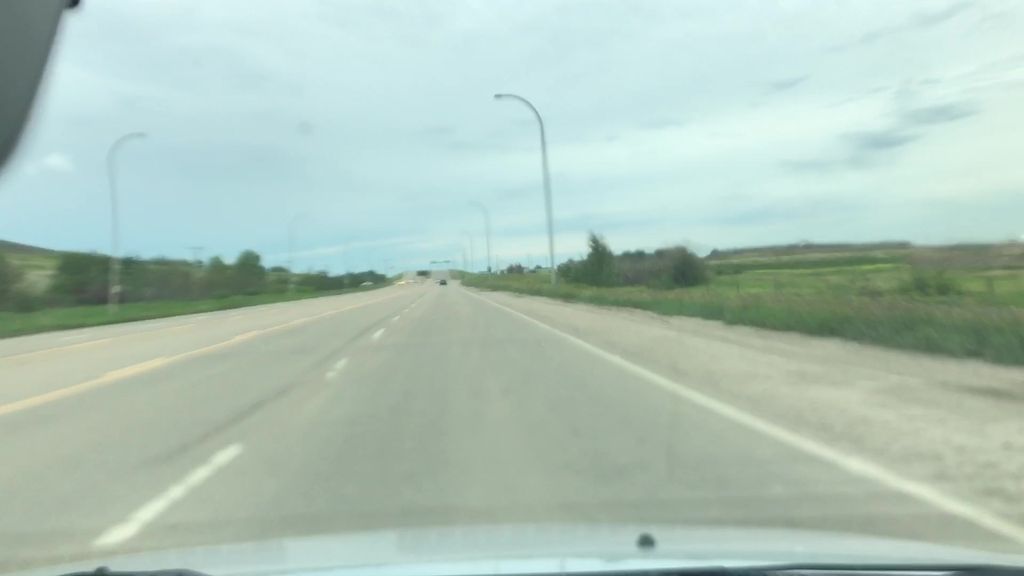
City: edmonton